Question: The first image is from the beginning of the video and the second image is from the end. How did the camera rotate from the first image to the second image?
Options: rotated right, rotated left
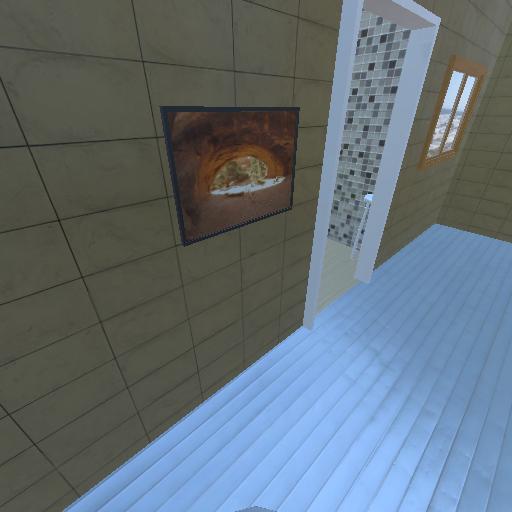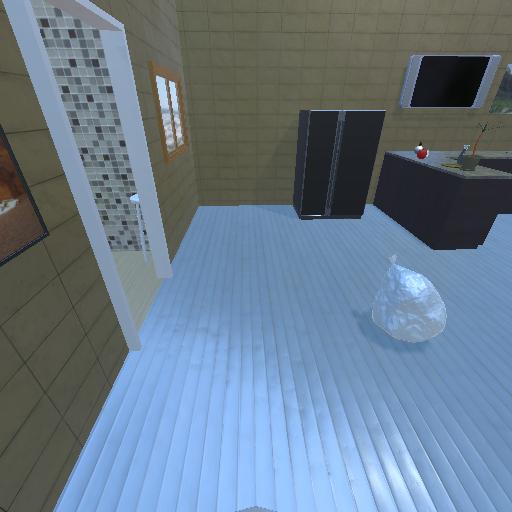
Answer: rotated right